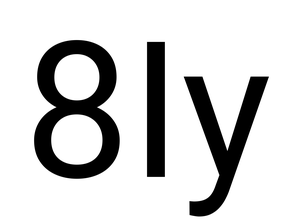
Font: Roboto_Regular